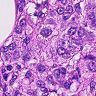
Metastatic tissue present: yes